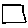
Label: square